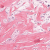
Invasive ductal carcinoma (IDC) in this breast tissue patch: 1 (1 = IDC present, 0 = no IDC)